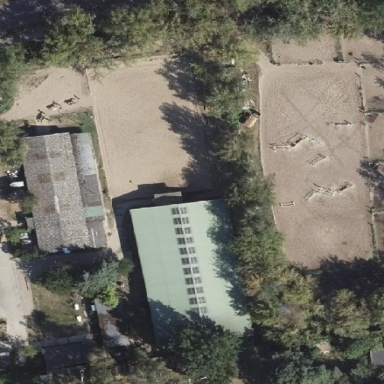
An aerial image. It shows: Equestrian pitch used for leisure and sports activities.